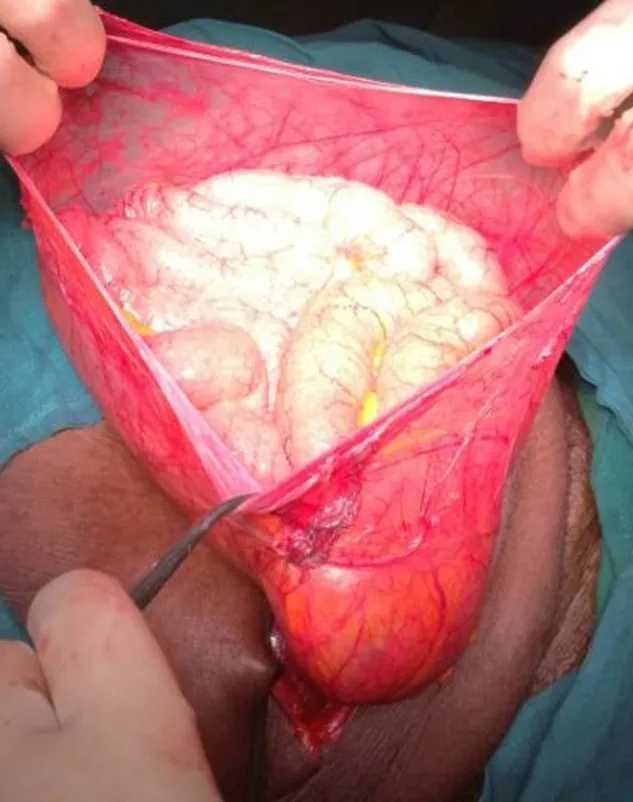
small bowels as content of the sac.
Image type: medical_photograph (other_medical_photograph)